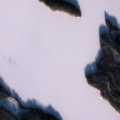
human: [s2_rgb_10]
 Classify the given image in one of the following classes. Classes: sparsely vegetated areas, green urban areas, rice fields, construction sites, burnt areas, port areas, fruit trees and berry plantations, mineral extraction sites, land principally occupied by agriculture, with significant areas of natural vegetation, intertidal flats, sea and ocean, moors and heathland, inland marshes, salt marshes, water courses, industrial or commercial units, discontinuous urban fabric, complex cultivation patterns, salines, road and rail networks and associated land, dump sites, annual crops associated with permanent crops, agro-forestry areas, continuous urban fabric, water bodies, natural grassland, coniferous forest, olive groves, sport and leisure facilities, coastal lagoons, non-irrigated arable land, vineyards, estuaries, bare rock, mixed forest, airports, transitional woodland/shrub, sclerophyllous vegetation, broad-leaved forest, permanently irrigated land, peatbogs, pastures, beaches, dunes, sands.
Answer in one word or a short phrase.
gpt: coniferous forest, water bodies